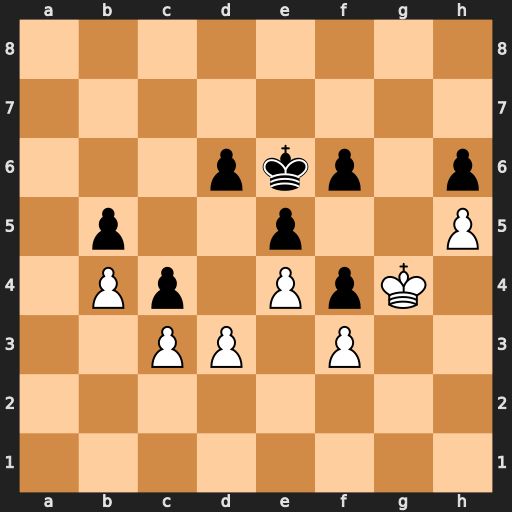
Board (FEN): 8/8/3pkp1p/1p2p2P/1Pp1PpK1/2PP1P2/8/8
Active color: w
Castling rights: -
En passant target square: -
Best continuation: dxc4 bxc4 b5 Kd7 Kf5 Ke7 b6